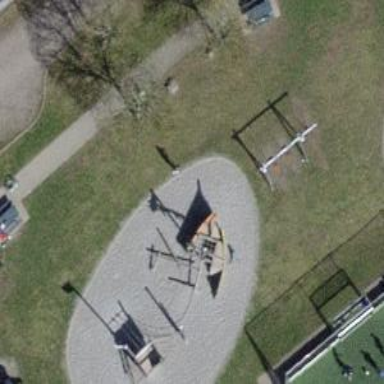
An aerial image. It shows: Playground area for leisure activities on the land.